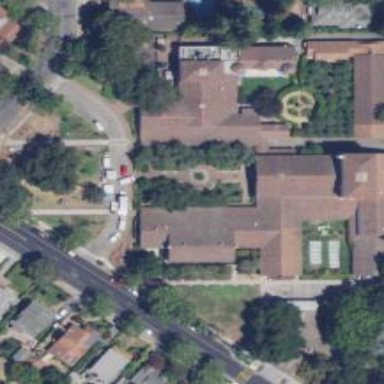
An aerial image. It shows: Educational institution office.